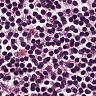
Metastatic tissue present: no